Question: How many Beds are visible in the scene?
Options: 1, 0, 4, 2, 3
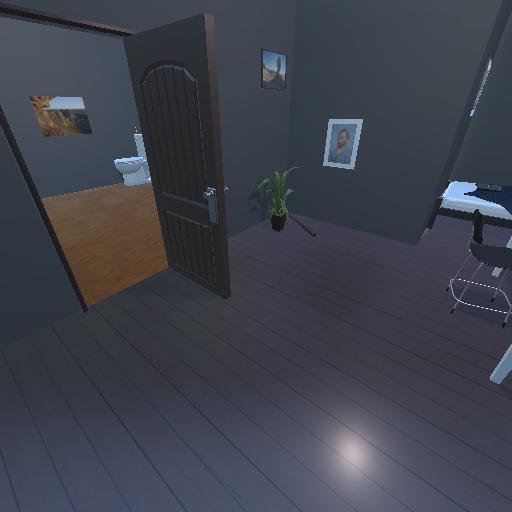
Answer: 1